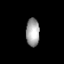
Tissue: lung
Cell type: Epithelial cells
Senescence score: 0.2355
Nuclear area (px): 372
Mean DAPI intensity: 161.452